Question: How can we find the time format (whether 12 hours or 24 hours) mode in iPhone?

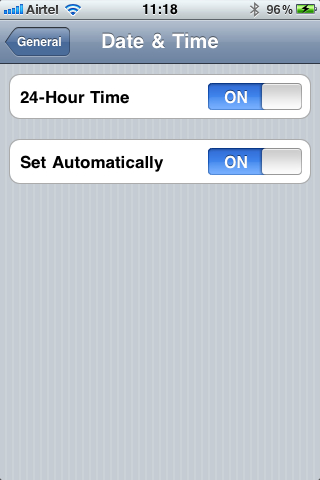
Answer: Check this answer by <URL>
'''
@implementation NSLocale (Misc)
- (BOOL)timeIs24HourFormat {
NSDateFormatter *formatter = [[NSDateFormatter alloc] init];
[formatter setDateStyle:NSDateFormatterNoStyle];
[formatter setTimeStyle:NSDateFormatterShortStyle];
NSString *dateString = [formatter stringFromDate:[NSDate date]];
NSRange amRange = [dateString rangeOfString:[formatter AMSymbol]];
NSRange pmRange = [dateString rangeOfString:[formatter PMSymbol]];
BOOL is24Hour = amRange.location == NSNotFound && pmRange.location == NSNotFound;
[formatter release];
return is24Hour;
}
@end
'''
Hope this helps